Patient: sex M, age 31
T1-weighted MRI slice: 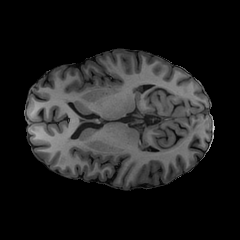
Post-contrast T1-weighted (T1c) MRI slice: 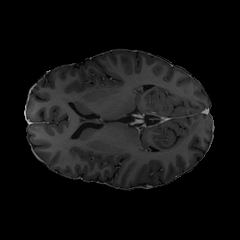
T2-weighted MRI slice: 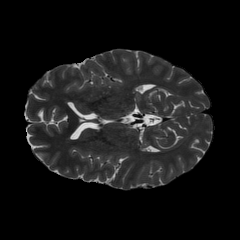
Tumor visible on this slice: yes
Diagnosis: Astrocytoma, IDH-mutant
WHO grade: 2